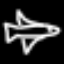
Label: airplane